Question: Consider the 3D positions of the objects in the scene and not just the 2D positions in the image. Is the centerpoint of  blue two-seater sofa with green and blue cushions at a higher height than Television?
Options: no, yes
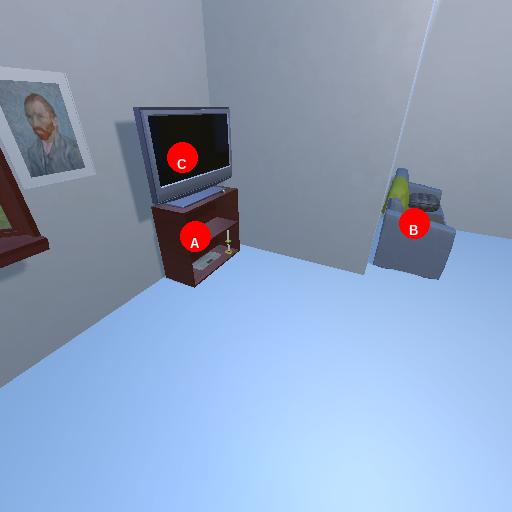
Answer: no